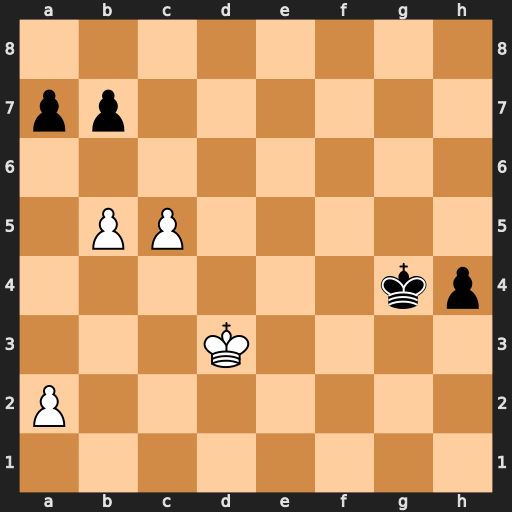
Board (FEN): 8/pp6/8/1PP5/6kp/3K4/P7/8
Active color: w
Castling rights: -
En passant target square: -
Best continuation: c6 bxc6 bxc6 h3 c7